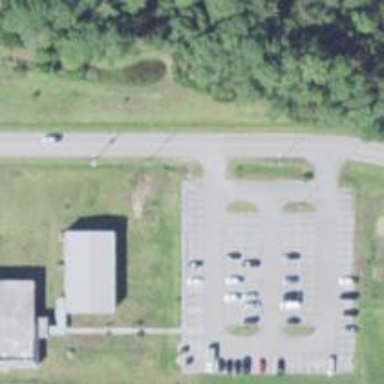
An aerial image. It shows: Parking area.